Field crop: maize
Growth stage: 2
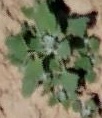
Species: chenopodium